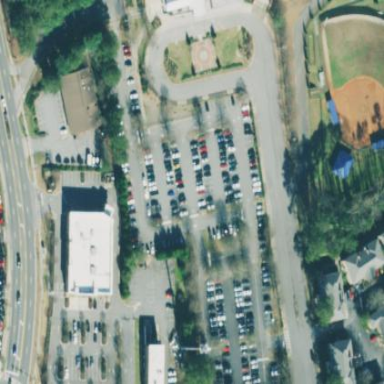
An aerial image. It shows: Asphalt parking aisle road.